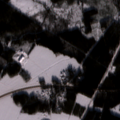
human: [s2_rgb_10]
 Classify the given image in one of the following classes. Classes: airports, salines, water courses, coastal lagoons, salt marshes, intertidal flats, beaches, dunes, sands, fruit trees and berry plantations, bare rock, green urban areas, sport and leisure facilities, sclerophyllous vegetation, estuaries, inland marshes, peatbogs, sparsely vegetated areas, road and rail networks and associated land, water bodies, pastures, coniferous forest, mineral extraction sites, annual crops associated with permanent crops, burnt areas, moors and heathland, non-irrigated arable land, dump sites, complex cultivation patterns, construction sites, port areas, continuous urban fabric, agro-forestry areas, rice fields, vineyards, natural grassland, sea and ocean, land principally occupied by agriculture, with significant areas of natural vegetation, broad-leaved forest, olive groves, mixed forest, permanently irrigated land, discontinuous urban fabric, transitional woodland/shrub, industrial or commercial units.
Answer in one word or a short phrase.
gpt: non-irrigated arable land, coniferous forest, mixed forest, transitional woodland/shrub